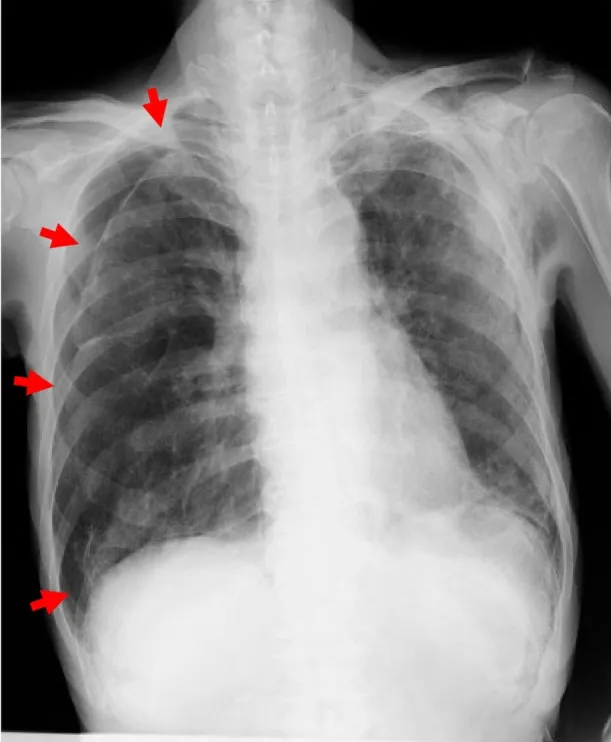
Chest x-ray image showing the collapse of the right lung from his rib cage.
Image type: radiology (x_ray)